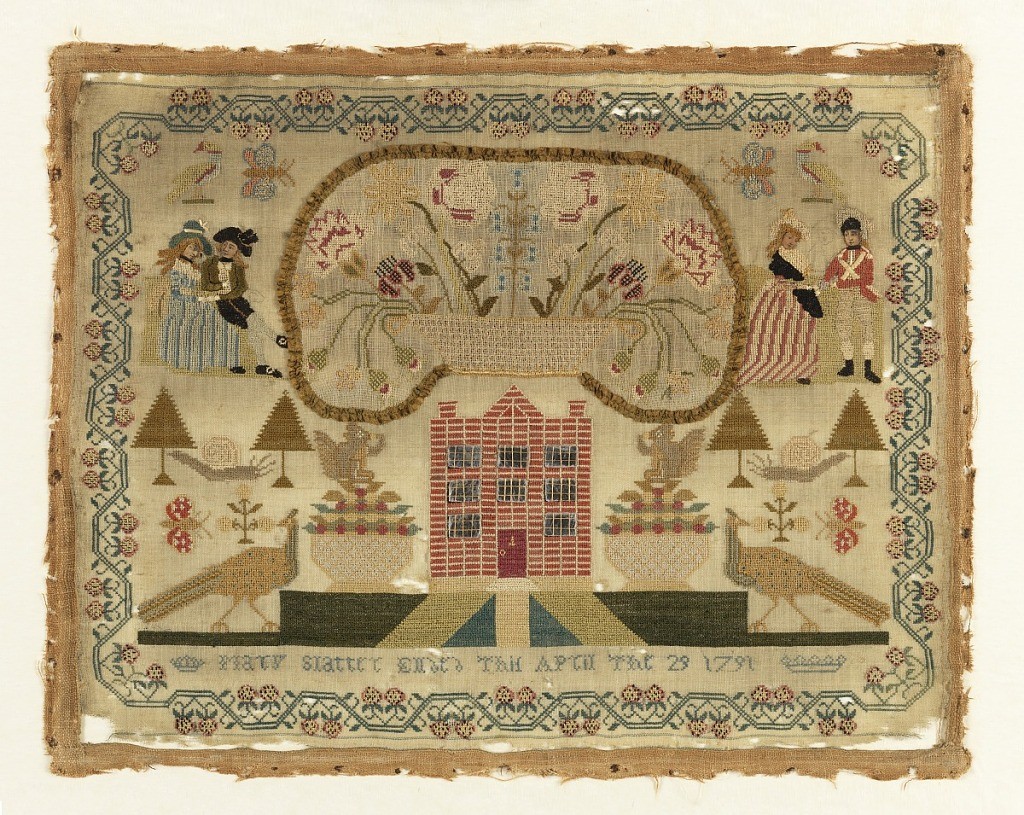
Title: Sampler
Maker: Mary Slatter, English
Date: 1791
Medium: silk embroidery on wool foundation, woven silk ribbon, mica and paper, linen tape Technique: embroidered in cross, satin, stem, eyelet, and chain stitches on plain weave foundation. Central panel appliqued over another embroidery.
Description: Within a curving border of strawberries, two couples courting, a large basket of flowers, and a house in a park.  Signature: "Mary Slatter ended this April the 29 1791."  The couples' faces are engravings which have been cut out and pasted in place.  The windows of the house are mica couched in place.  Quilled woven silk ribbon surrounds the bouquet of flowers.